Aerial crown-view tile of a tropical tree (Barro Colorado Island, Panama), acquired 20240611:
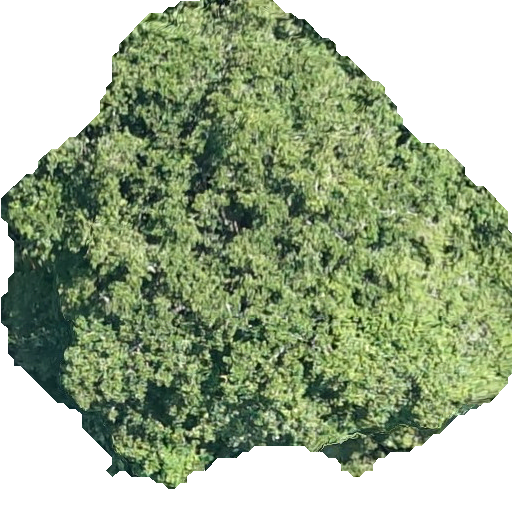
Species: Hieronyma alchorneoides
GBIF accepted scientific name: Hieronyma alchorneoides
Crown area: 283.196 m²